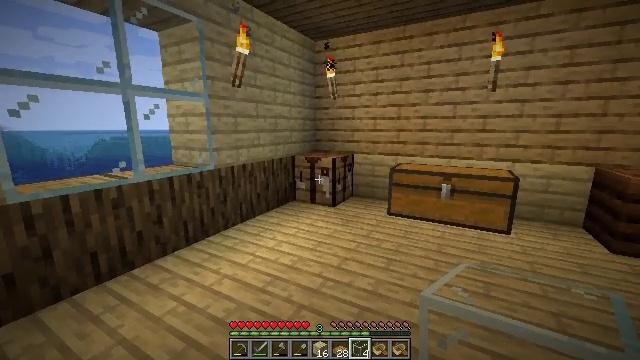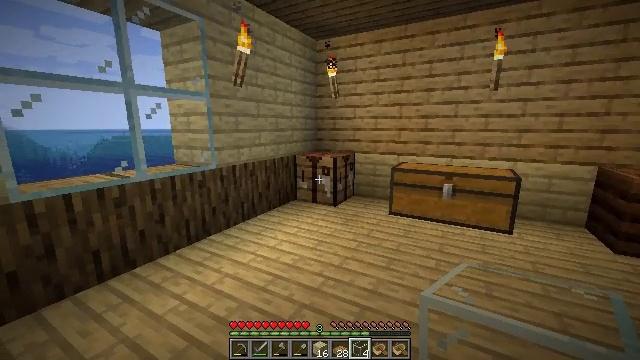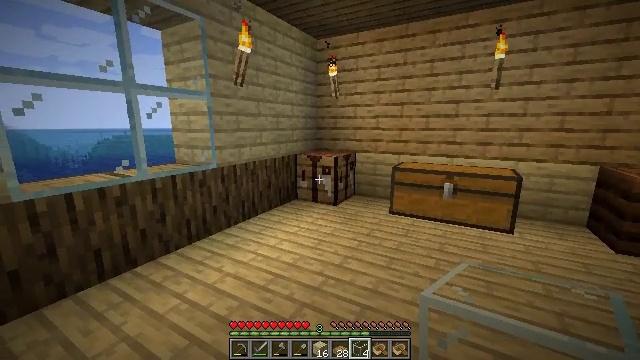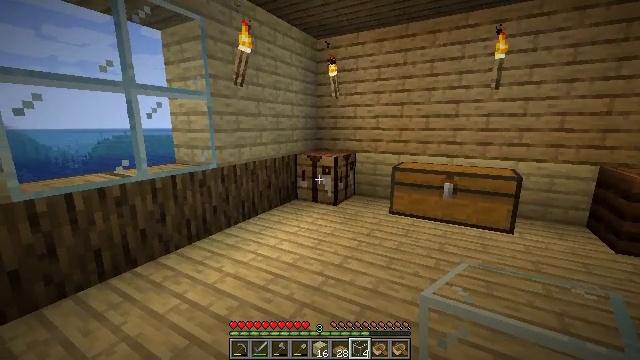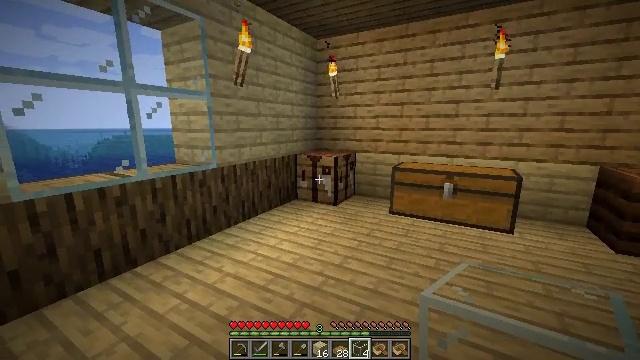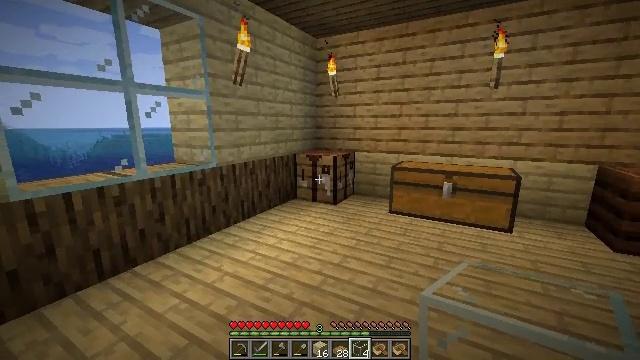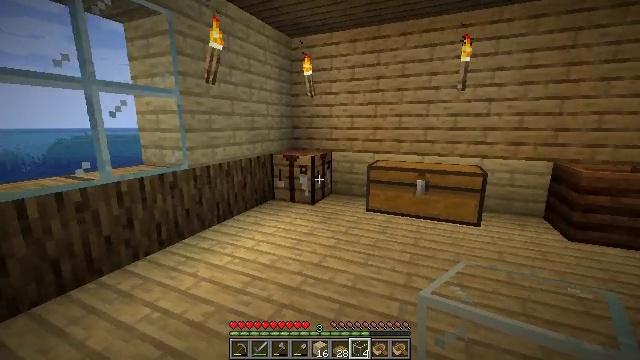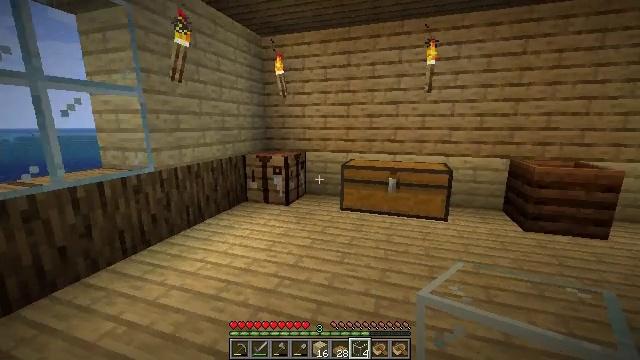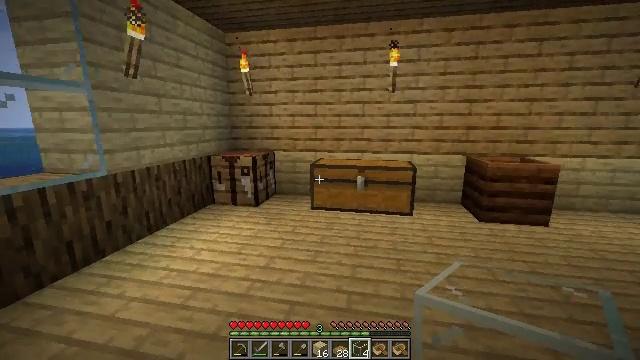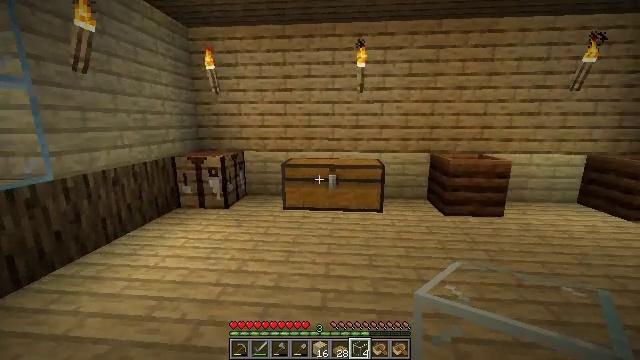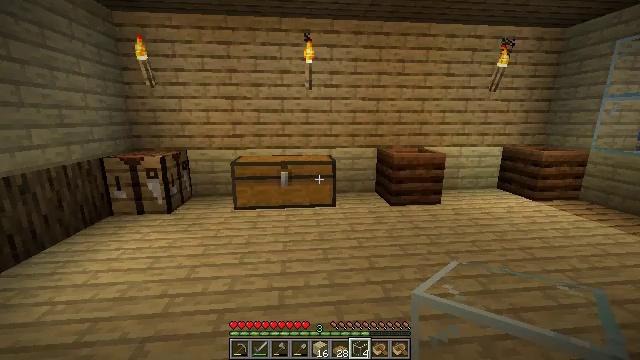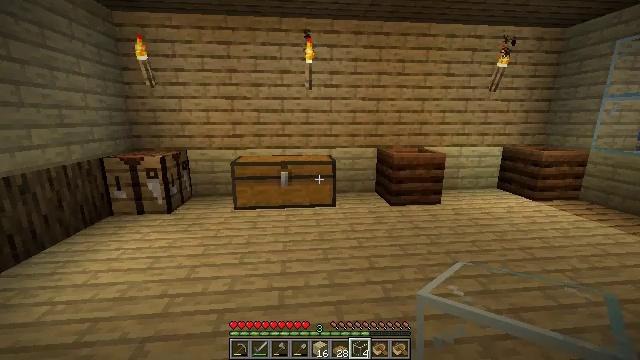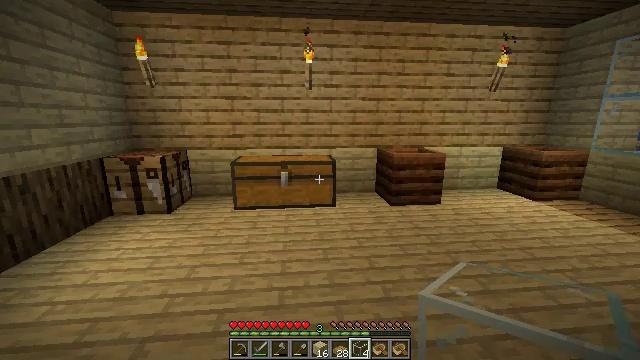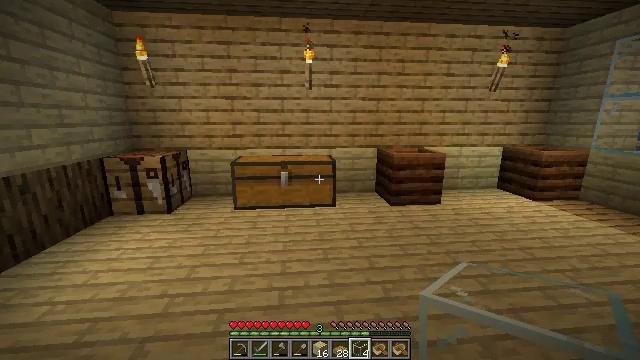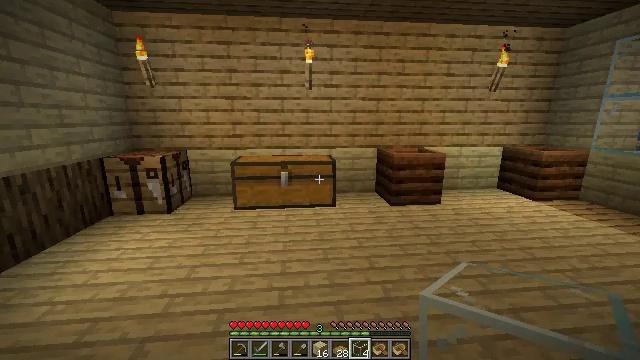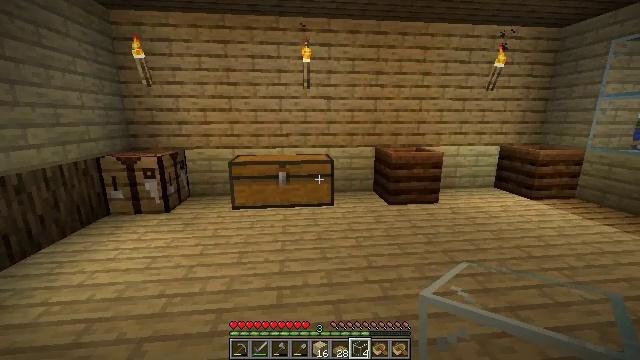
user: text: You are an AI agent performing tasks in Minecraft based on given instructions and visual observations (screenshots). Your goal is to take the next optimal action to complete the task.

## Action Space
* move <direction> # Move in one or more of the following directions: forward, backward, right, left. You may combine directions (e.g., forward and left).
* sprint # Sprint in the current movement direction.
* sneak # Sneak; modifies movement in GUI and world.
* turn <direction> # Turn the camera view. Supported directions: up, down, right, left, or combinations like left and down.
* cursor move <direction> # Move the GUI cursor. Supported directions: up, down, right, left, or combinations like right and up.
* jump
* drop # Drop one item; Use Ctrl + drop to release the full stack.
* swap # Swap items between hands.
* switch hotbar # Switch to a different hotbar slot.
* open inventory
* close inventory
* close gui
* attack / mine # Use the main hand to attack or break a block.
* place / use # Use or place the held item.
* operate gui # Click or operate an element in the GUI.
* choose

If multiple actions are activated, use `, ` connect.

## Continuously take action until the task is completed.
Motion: motion action
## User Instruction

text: Cut down the sugar cane stalks.
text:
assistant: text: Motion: no_op
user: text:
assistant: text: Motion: no_op
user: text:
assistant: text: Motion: no_op
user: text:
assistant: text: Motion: no_op
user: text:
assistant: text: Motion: no_op
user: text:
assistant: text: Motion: turn right
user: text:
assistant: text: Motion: turn right
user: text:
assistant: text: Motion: turn right
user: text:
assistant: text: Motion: turn right
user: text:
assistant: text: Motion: turn right
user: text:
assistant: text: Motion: no_op
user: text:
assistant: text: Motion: no_op
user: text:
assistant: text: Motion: no_op
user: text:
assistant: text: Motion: no_op
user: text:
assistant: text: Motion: no_op
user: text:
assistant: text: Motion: no_op
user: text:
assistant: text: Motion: no_op
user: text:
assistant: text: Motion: no_op
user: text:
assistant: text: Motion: no_op
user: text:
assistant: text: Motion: no_op
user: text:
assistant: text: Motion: no_op
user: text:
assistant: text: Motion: no_op
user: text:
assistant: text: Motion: no_op
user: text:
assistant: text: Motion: no_op
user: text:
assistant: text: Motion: no_op
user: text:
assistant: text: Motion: no_op
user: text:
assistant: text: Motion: no_op
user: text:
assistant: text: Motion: no_op
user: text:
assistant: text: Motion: turn right
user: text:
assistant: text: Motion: turn right